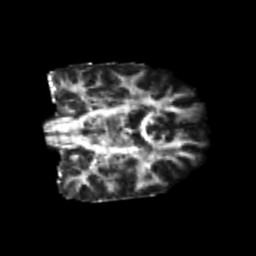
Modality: FA
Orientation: coronal
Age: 23
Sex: female
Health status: healthy
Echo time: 0.074 s